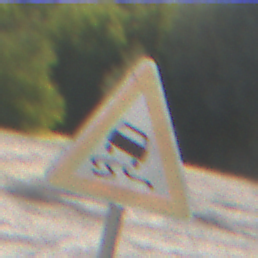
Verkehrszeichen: SchleuderOderRutschgefahr
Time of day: Midday
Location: Outdoor (Nature)
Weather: Clear
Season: Summer
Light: Natural